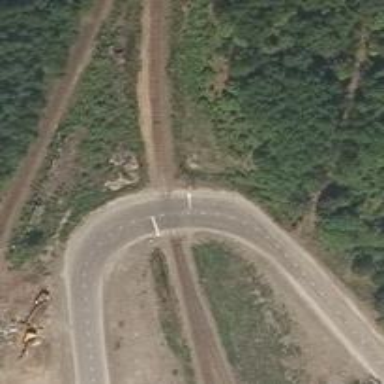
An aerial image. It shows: Stop road.